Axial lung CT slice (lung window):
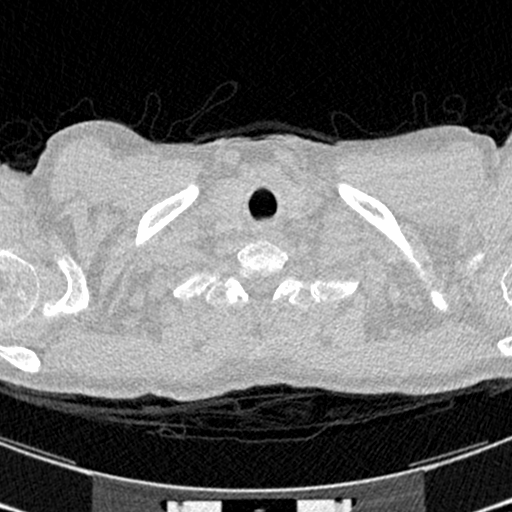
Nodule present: no